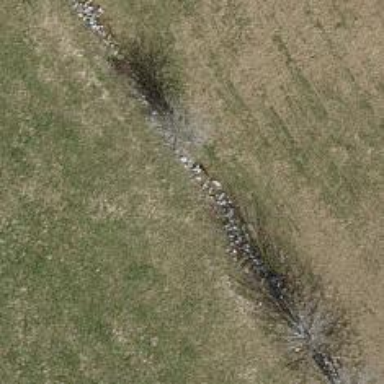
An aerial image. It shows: Wall barrier.